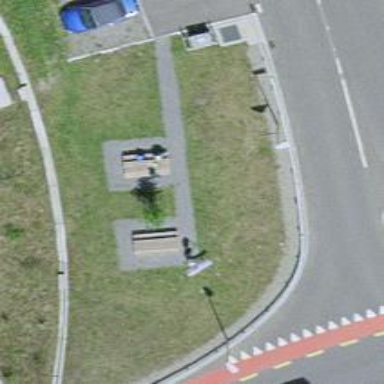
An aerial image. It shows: Picnic table located in leisure land area.